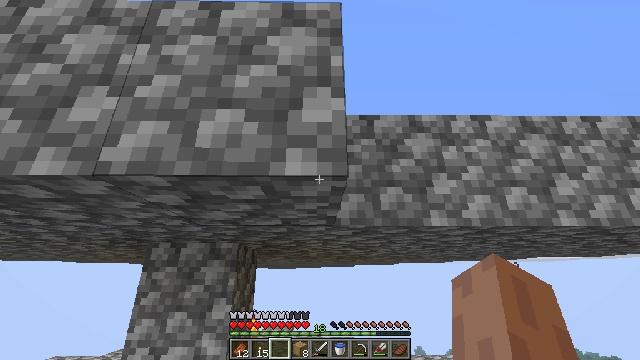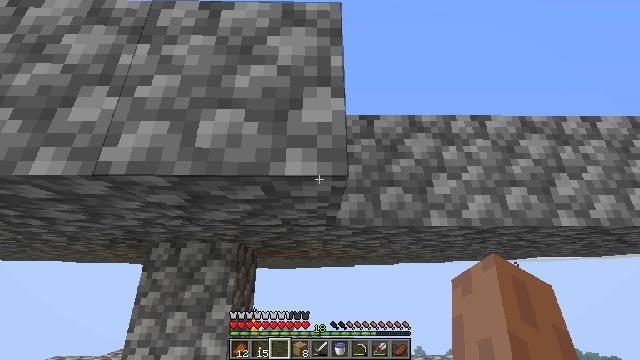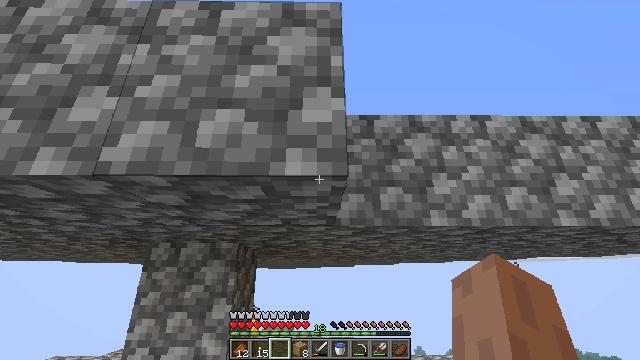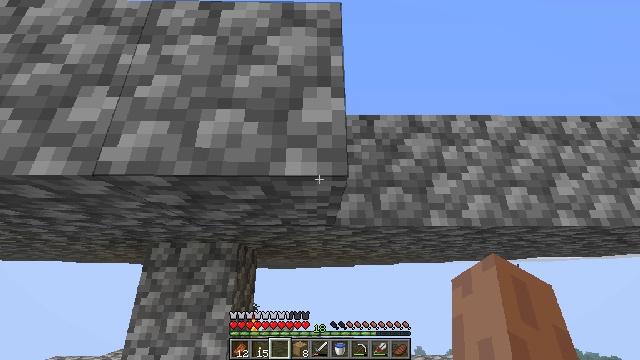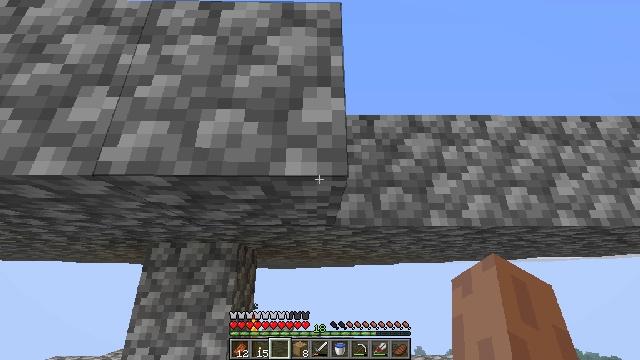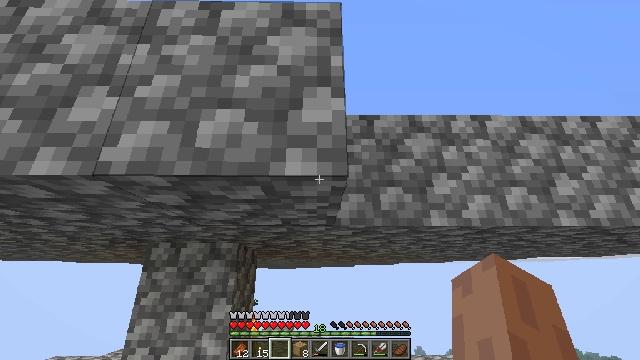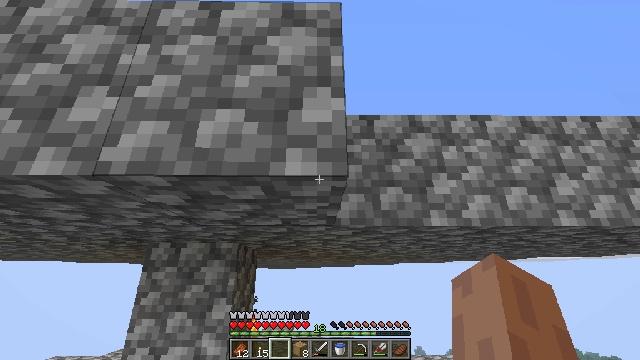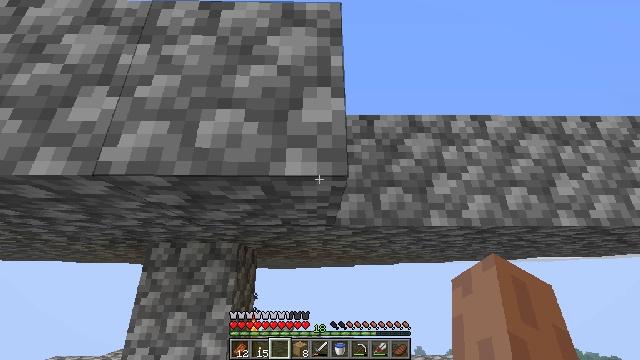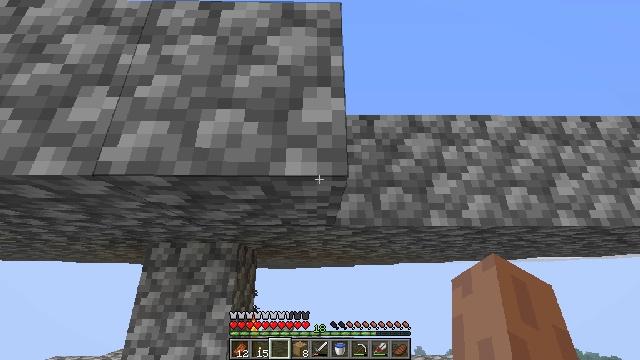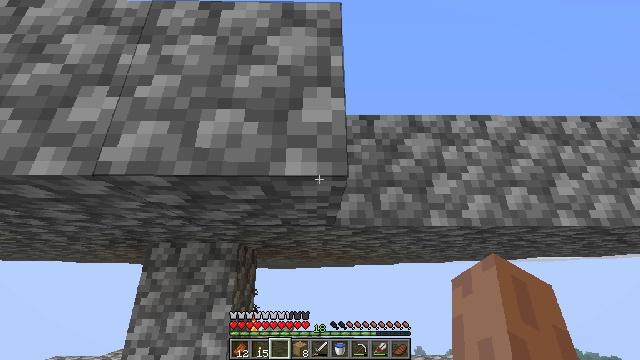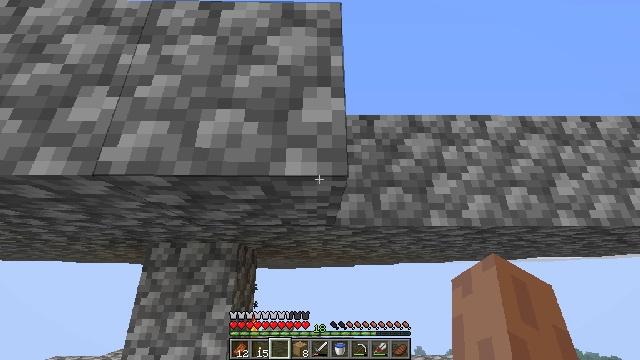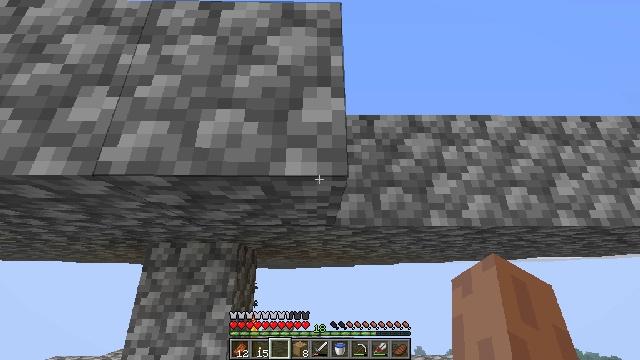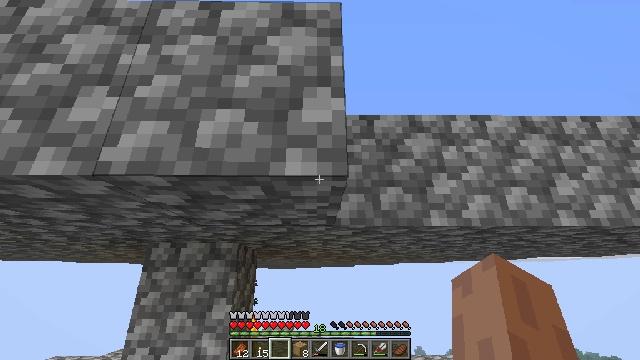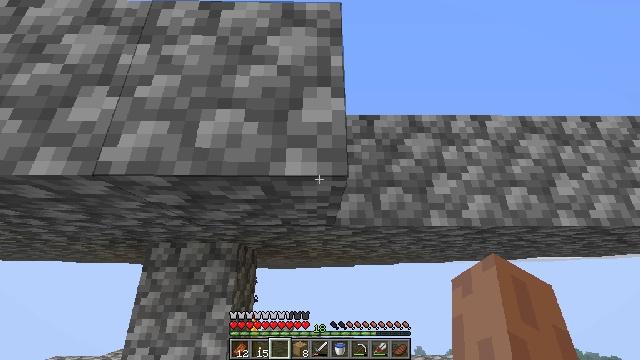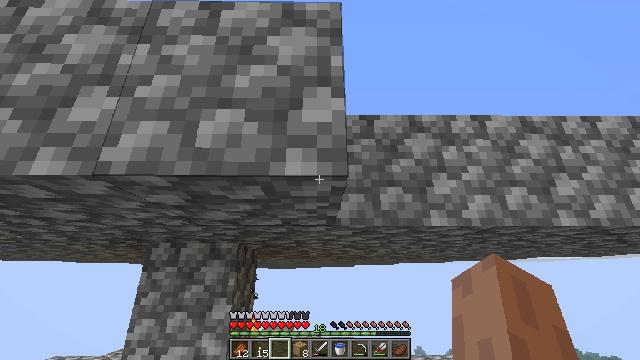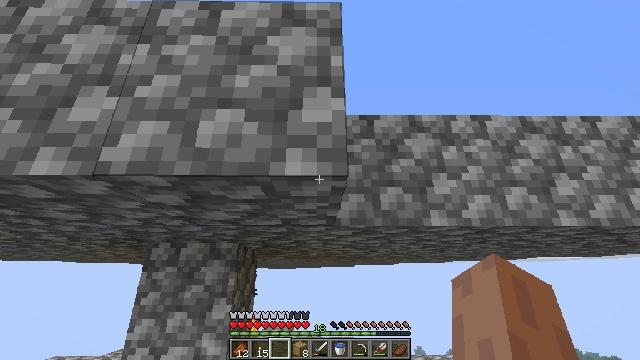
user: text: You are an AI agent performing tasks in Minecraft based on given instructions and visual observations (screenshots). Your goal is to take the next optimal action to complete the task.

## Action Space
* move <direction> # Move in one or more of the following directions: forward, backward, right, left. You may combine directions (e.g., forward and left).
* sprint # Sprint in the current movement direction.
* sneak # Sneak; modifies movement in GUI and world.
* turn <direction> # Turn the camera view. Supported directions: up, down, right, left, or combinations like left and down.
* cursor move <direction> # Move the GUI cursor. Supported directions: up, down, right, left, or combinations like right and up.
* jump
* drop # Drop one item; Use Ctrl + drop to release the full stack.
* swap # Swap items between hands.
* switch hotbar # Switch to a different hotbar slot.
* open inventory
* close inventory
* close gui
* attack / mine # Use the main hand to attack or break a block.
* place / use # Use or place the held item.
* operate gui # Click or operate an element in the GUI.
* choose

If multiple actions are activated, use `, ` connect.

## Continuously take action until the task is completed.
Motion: motion action
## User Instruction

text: Turn raw beef into cooked beef in a furnace.
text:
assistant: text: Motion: no_op
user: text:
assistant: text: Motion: no_op
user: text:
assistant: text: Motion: no_op
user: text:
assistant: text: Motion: no_op
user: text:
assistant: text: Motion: no_op
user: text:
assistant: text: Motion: no_op
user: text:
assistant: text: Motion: no_op
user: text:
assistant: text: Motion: no_op
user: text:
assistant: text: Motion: no_op
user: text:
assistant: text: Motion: no_op
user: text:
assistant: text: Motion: no_op
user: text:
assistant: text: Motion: no_op
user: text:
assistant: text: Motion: no_op
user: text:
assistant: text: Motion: no_op
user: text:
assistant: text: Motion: no_op
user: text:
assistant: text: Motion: no_op
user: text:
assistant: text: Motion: no_op
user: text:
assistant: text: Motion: no_op
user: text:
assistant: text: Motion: no_op
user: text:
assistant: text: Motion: no_op
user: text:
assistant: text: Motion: no_op
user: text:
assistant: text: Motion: no_op
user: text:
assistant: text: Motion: no_op
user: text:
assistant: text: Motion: no_op
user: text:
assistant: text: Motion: no_op
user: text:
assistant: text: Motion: no_op
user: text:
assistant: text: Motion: no_op
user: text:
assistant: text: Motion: no_op
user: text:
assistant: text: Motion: no_op
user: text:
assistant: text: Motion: no_op